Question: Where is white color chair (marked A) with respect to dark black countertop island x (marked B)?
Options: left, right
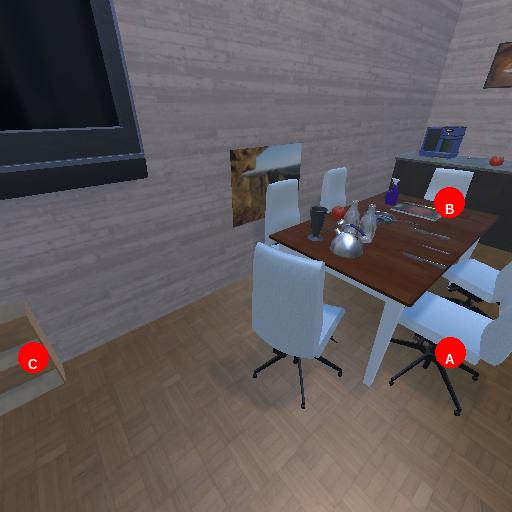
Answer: left